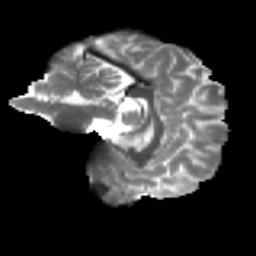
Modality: T2w
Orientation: sagittal
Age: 21
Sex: male
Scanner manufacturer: ge
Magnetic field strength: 3 T
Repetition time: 7.8 s
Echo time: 0.0606 s